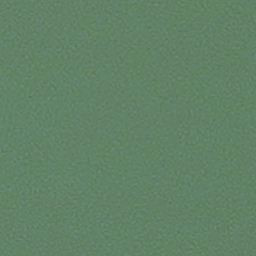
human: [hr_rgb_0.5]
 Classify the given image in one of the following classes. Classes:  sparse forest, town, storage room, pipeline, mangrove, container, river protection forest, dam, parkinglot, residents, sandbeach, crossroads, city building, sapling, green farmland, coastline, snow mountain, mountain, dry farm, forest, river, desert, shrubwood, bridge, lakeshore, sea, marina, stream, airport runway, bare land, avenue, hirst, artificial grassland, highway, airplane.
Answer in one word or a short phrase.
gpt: sea